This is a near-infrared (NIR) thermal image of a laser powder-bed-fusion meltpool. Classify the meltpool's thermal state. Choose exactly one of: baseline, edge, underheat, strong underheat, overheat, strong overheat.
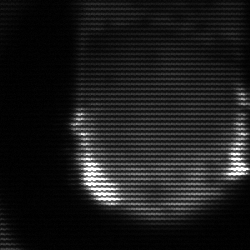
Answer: strong underheat